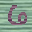
Label: 6